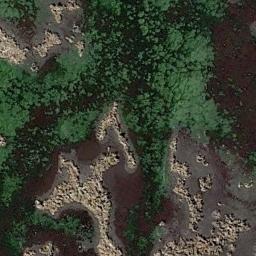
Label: wetland